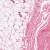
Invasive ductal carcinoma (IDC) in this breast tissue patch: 0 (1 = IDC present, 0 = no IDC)